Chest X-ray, PA view. Patient: 50 years old, sex F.
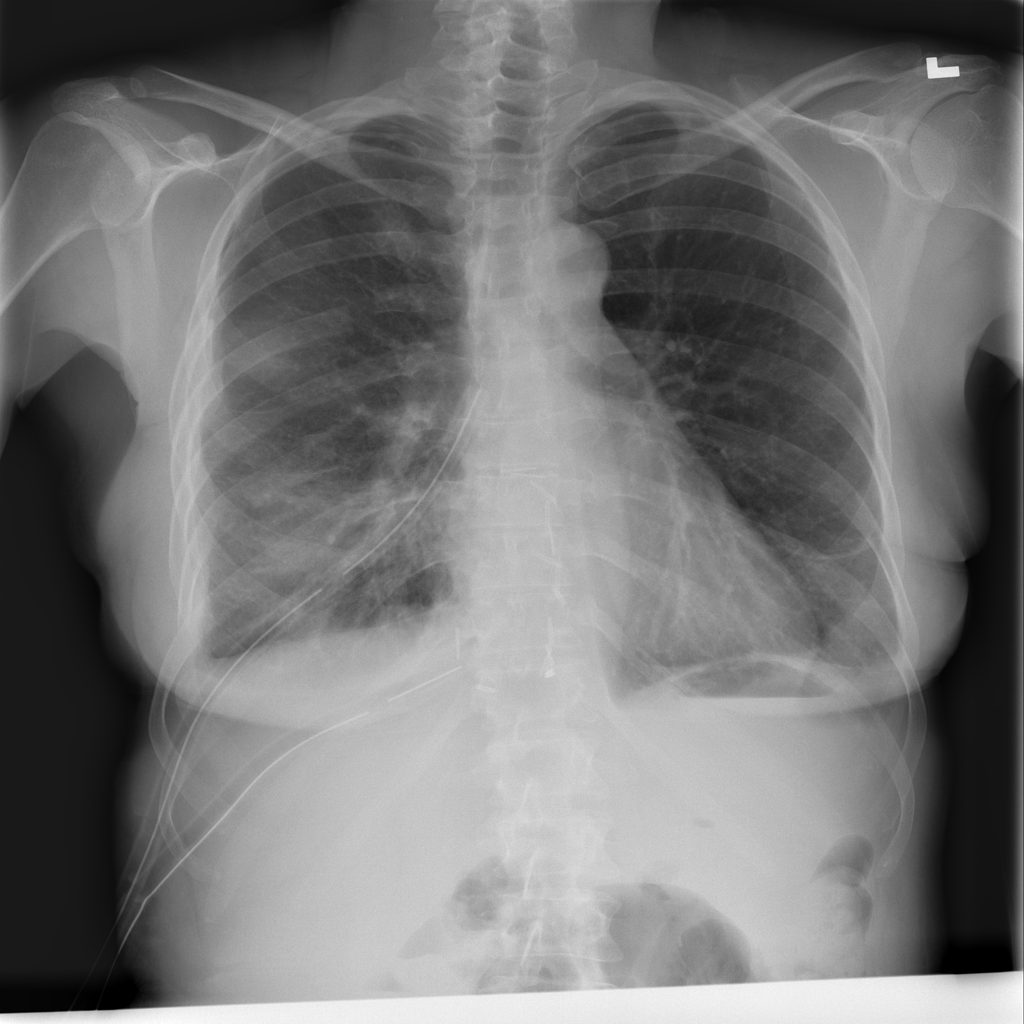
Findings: Effusion, Pneumothorax